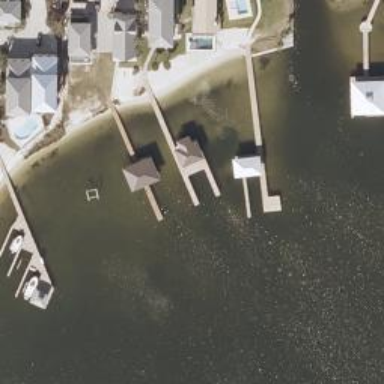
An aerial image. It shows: Man-made pier.